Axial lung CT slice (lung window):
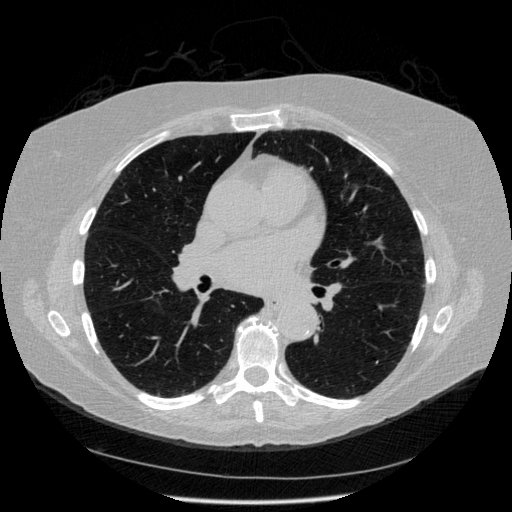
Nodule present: no